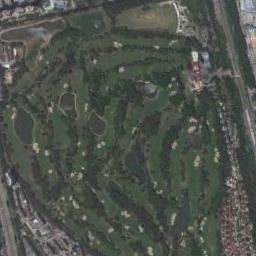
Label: golf_course